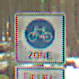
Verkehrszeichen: BeginnFahrradzone
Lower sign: BesondereFahrzeugeUndTransportgueter3
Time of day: MorningAfternoon
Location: Outdoor (Nature)
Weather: Overcast
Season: Winter
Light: Natural